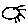
Label: sun